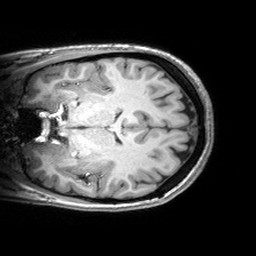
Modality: T1w
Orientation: coronal
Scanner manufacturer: siemens
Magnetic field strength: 3 T
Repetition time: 2.53 s
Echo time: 0.00299 s